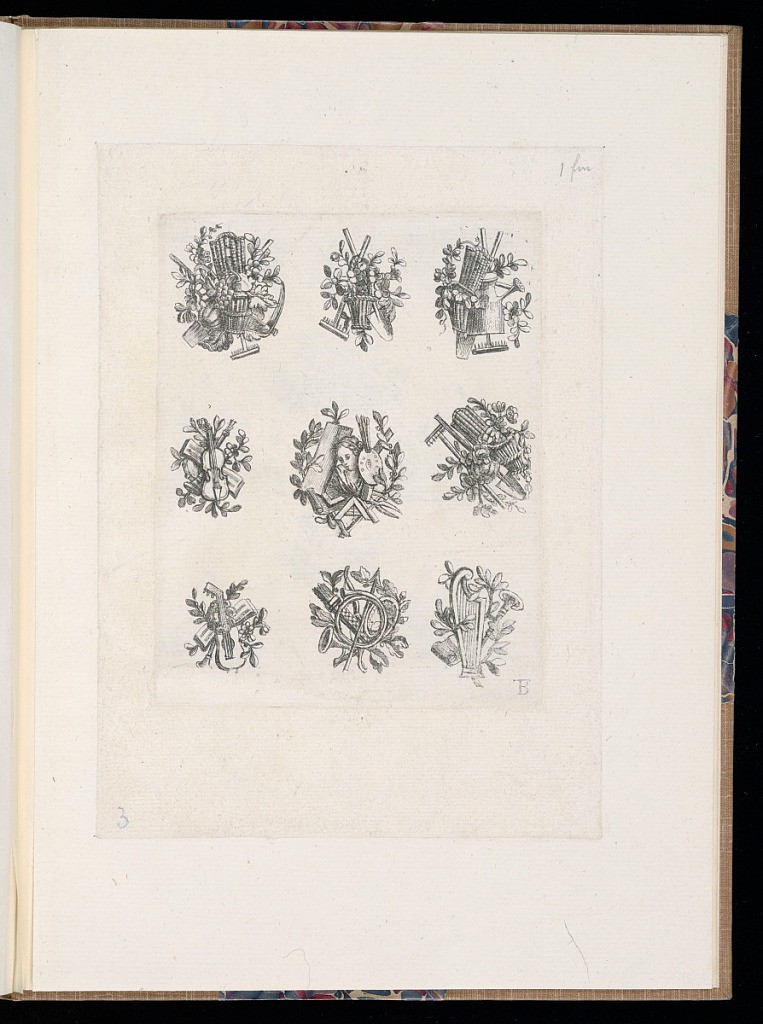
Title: Ornamental Trophy Designs
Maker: Théodore Bertren, active in France, 18th century
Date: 1771
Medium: Etching on paper
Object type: Print
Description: Nine designs for tropies, with gardening motifs, music, and the arts. The plate is numbered and signed with a monogram.